Field crop: tomato
Growth stage: 1
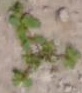
Species: portulaca